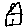
Label: house